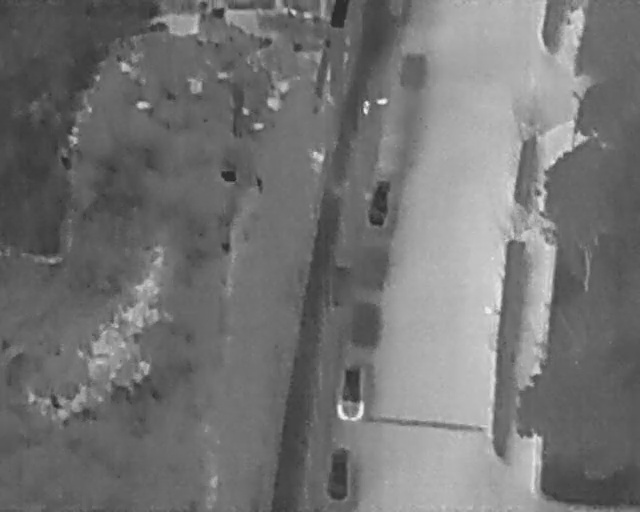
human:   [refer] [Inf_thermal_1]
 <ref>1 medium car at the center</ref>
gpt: <box>[[55, 37, 62, 41, 9]]</box>

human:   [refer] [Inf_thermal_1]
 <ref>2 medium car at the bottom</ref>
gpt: <box>[[48, 90, 56, 94, 2], [50, 74, 59, 79, 4]]</box>